Aerial crown-view tile of a tropical tree (Barro Colorado Island, Panama), acquired 20240716:
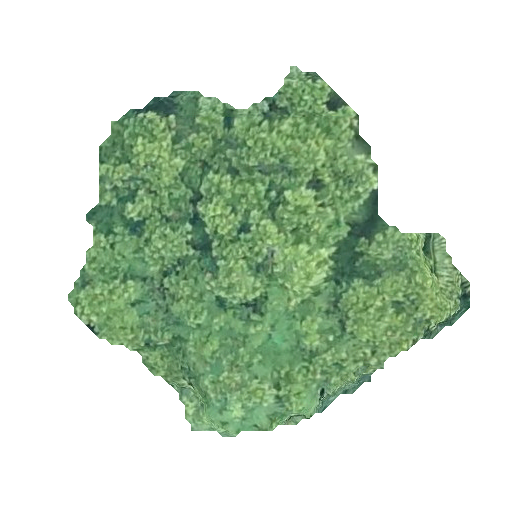
Species: Anacardium excelsum
GBIF accepted scientific name: Anacardium excelsum
Crown area: 145.786 m²